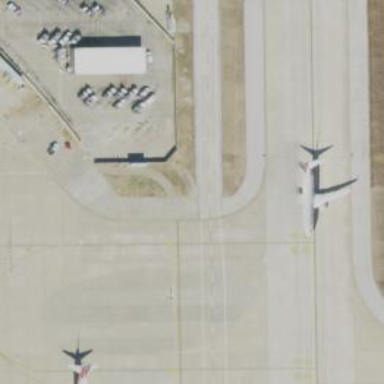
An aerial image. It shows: Image of taxiway at airport.